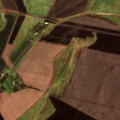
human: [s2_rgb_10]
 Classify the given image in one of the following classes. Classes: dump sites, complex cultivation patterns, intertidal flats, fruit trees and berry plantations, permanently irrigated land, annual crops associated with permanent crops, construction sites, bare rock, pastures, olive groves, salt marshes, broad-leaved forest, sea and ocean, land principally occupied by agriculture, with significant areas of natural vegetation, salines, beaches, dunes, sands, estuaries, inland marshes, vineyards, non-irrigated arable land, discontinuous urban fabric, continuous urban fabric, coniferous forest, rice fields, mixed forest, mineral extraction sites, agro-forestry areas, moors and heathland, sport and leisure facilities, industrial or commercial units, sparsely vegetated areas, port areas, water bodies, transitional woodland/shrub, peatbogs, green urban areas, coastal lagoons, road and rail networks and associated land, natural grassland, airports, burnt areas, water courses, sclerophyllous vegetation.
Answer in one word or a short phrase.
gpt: non-irrigated arable land, pastures